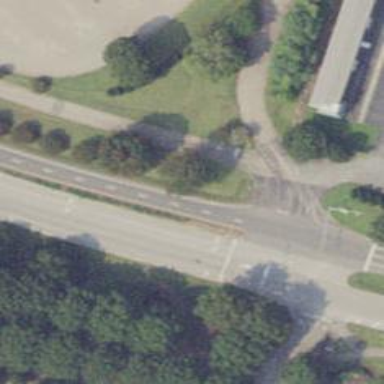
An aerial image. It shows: Asphalt busway.